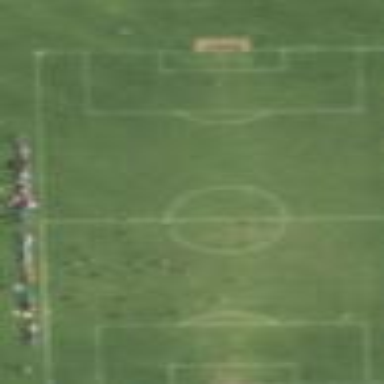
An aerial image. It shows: Soccer pitch for outdoor sports and leisure activities.